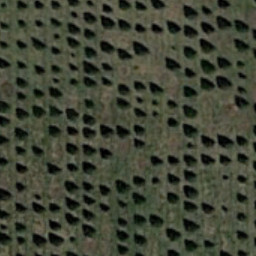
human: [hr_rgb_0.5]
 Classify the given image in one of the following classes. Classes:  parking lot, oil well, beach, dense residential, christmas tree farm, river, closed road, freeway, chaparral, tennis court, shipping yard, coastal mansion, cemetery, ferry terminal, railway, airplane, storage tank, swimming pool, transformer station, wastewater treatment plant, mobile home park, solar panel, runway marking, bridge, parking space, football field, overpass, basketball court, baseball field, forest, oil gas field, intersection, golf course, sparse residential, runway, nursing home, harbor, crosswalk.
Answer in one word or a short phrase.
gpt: christmas tree farm